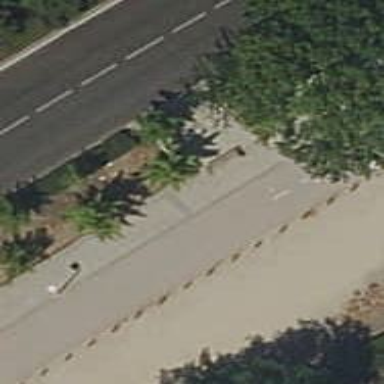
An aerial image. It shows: Bicycle parking area with stands available.